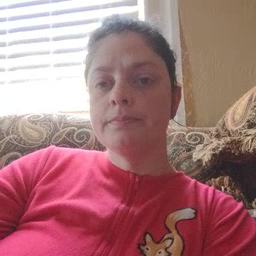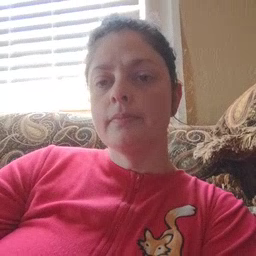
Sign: farm